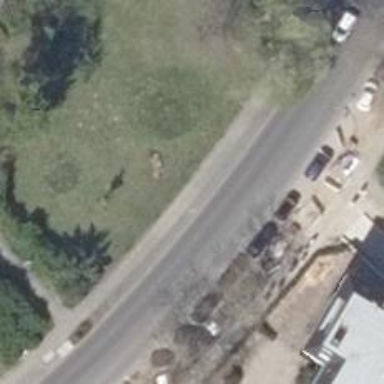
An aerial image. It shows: Sidewalk.